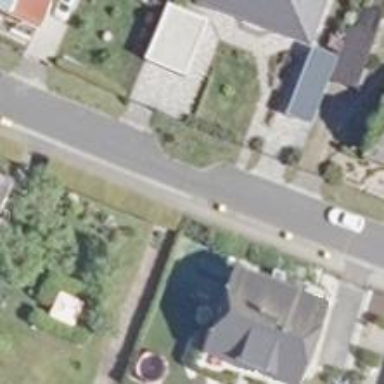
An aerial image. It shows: Choker traffic calming measure on the right side.